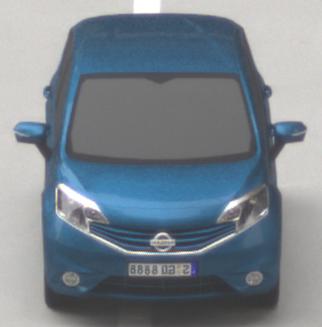
Make: Nissan
Model: Note 1.2
Detailed model: Note (E12) (10/13 - 12/16)
Model produced from: 2013/10
Model produced until: 2015/09
Doors: 5
Color: blue
Road condition: dry road
Daytime: midday
Contrast: low contrast